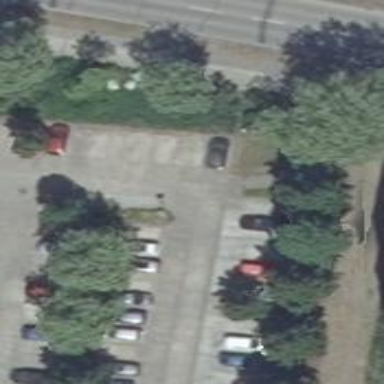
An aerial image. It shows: Asphalt parking aisle along service road.